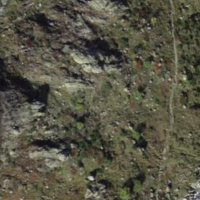
EUNIS habitat code: 26
Species observed at this site:
Parnassia palustris